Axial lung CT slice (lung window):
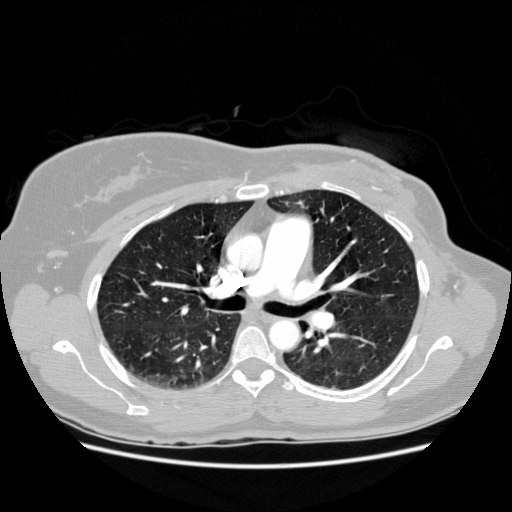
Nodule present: no